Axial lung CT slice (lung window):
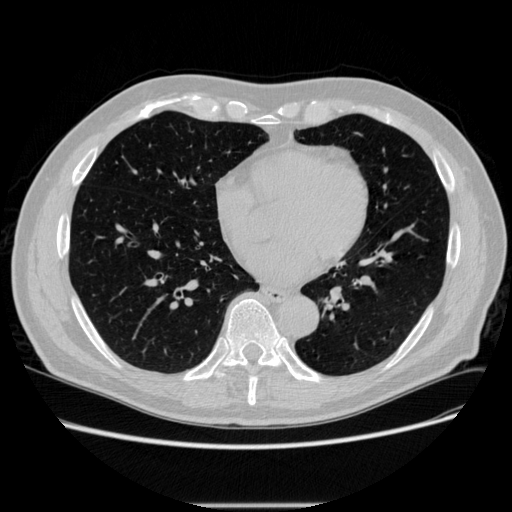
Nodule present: no